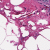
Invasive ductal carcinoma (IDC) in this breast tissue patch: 0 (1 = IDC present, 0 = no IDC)